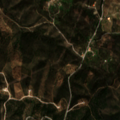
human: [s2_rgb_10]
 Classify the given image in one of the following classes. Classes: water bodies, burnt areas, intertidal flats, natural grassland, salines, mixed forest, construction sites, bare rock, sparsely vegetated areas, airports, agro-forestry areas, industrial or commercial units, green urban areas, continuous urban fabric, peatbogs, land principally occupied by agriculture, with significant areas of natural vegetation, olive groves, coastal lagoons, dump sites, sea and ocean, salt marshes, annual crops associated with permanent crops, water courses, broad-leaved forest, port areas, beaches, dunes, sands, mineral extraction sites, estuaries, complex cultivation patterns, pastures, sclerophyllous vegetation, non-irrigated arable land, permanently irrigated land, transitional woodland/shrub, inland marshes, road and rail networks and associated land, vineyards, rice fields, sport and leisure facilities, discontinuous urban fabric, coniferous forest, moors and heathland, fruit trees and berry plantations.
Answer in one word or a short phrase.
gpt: agro-forestry areas, mixed forest, transitional woodland/shrub